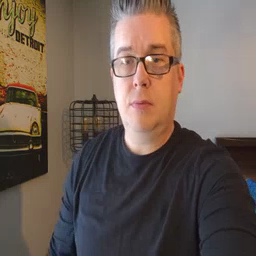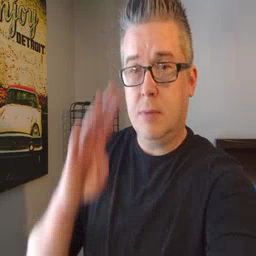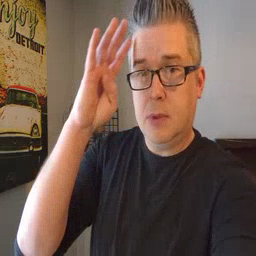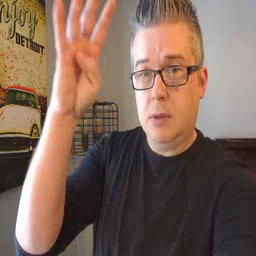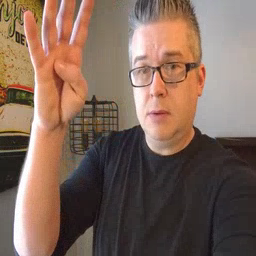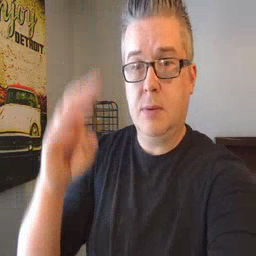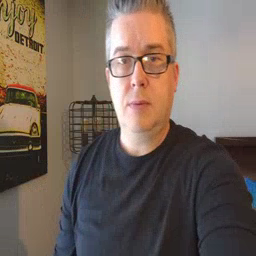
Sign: pretend